Interaction volume radius: 5 \u00c5
Interaction volume height: 10 \u00c5
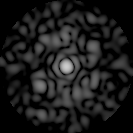
Disorder parameter: 0.7709